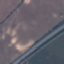
Label: Highway